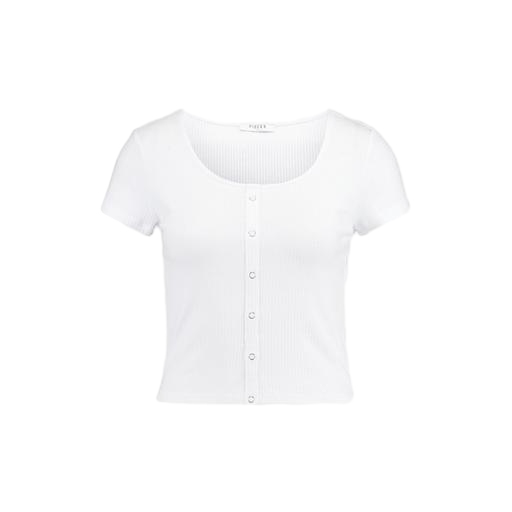
button up tee, short-sleeve top only macy, only white t-shirt, white background